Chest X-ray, AP view. Patient: 34 years old, sex M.
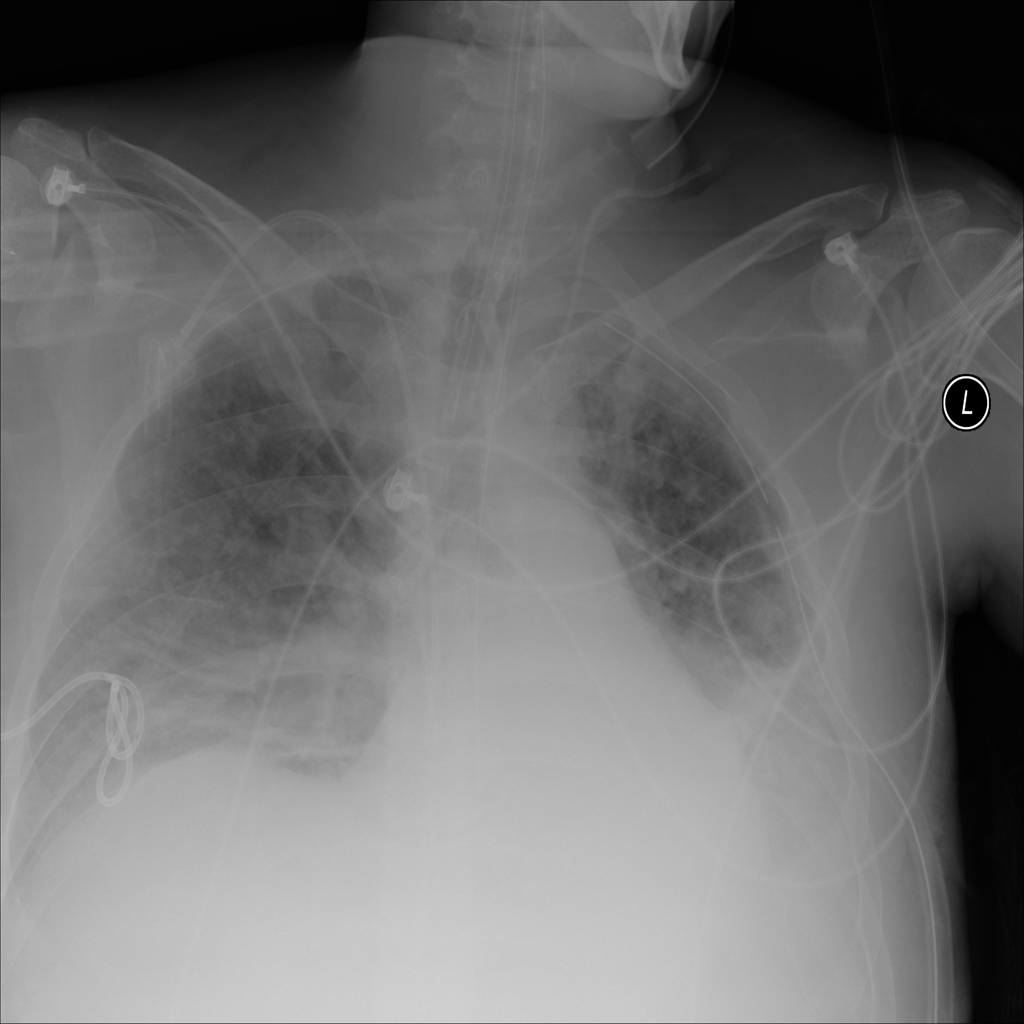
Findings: No Finding